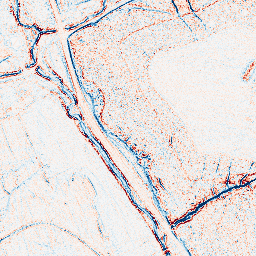
Category: edge_preserving
Decomposition family: bilateral
Decomposition parameters: d: 5
sigma_color: 50
sigma_space: 75
Upsampling method: lanczos
Upsampling parameters: scale: 4
Upsampling scale: 4